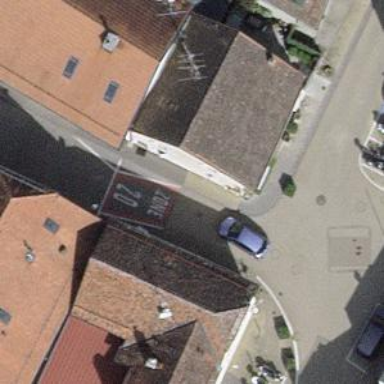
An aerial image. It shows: Living street.